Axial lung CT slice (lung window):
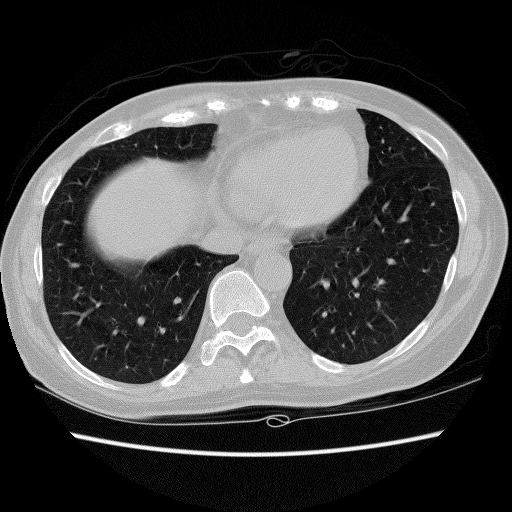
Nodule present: no